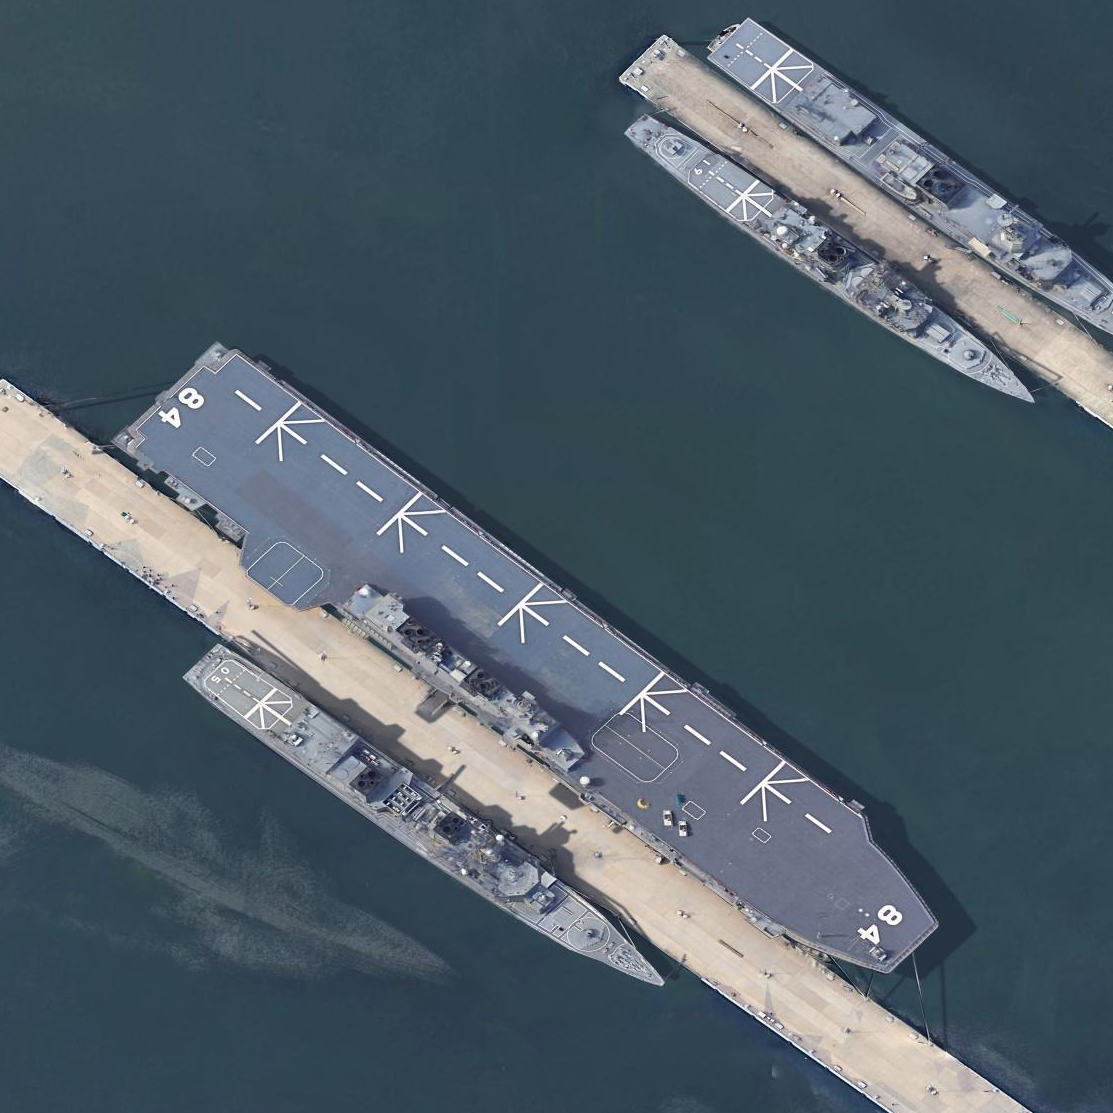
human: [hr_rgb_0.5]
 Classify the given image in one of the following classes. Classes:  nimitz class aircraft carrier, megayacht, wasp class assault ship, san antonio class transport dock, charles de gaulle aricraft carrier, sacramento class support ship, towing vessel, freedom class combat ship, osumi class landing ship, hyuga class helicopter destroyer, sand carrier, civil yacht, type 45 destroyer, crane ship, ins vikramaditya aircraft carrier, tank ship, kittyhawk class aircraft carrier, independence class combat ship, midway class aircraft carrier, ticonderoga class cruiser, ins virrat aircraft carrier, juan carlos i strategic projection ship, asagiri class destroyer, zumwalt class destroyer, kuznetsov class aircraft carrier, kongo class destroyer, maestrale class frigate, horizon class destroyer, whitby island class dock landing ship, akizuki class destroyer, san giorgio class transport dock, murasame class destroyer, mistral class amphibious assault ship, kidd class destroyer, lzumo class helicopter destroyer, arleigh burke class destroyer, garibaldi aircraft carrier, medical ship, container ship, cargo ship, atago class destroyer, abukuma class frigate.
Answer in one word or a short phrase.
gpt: Lzumo class helicopter destroyer